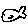
Label: fish